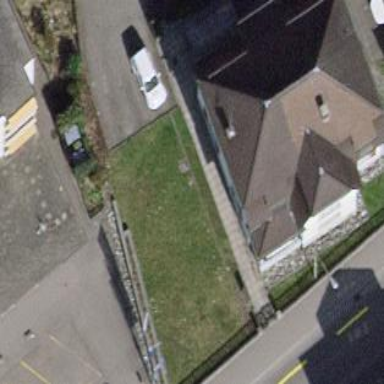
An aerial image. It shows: Hipped roof house.